RGB frame:
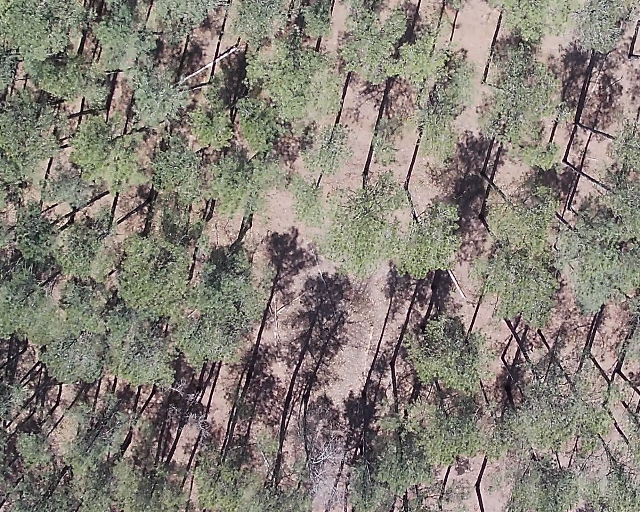
Thermal frame:
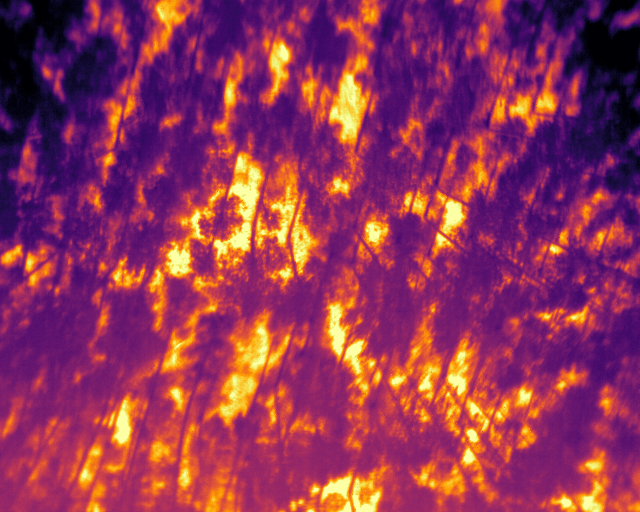
Captured: 2026-02-27 02:34:58
Pixels at or above 80 °C: 0 (fraction of frame: 0)